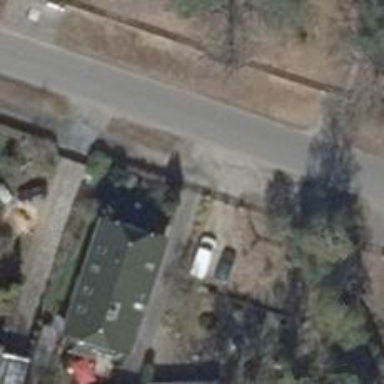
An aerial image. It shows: Driveway leading to service road.